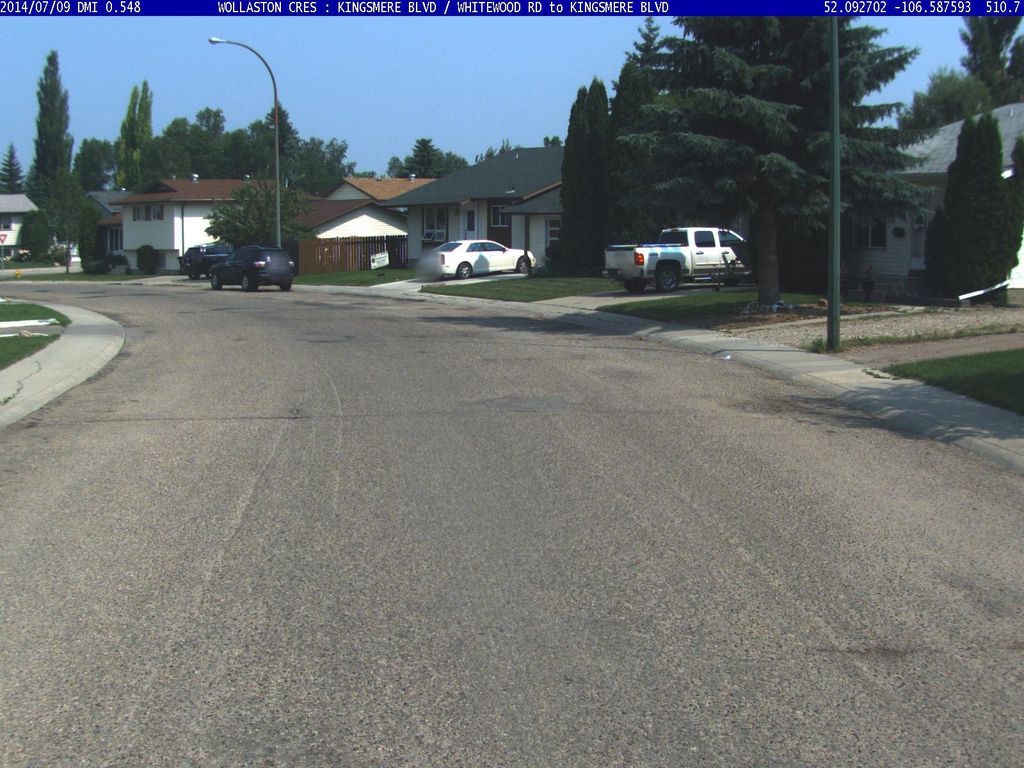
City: saskatoon